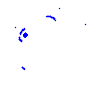
Particle: electron